Question: What code is generated?
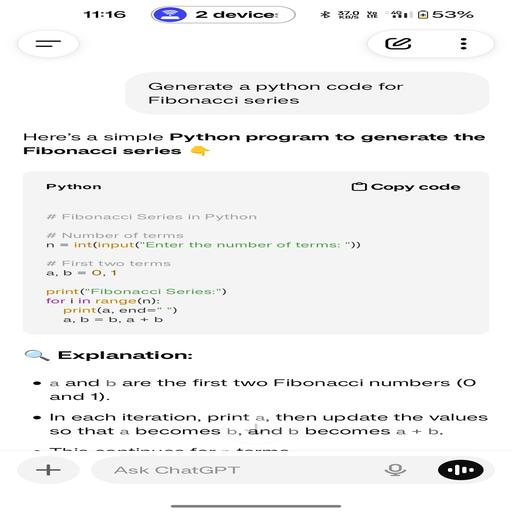
Answer: Python, Fibonacci series